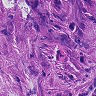
Metastatic tissue present: yes